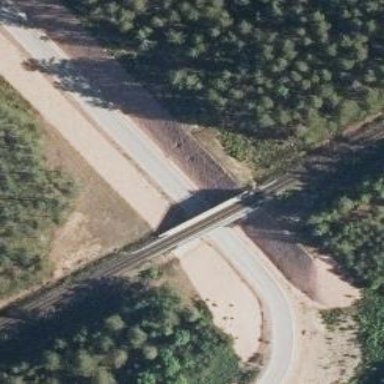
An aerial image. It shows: Continuous rail bridge over railway track.